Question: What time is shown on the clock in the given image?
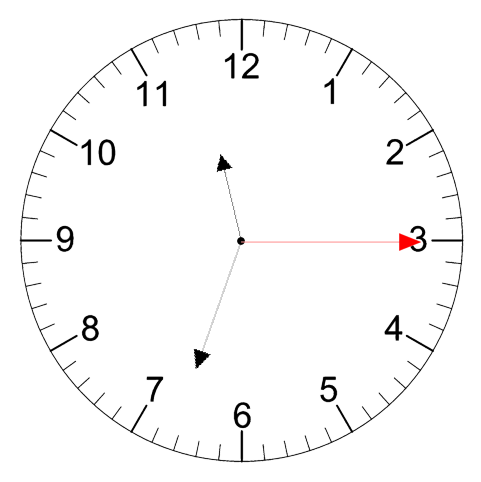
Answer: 11:33:15